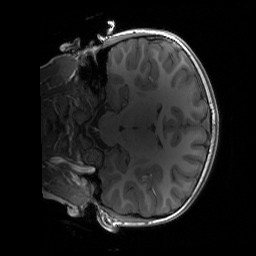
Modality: T1w
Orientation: coronal
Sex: male
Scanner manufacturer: siemens
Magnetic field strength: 3 T
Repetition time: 1.9 s
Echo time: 0.00243 s